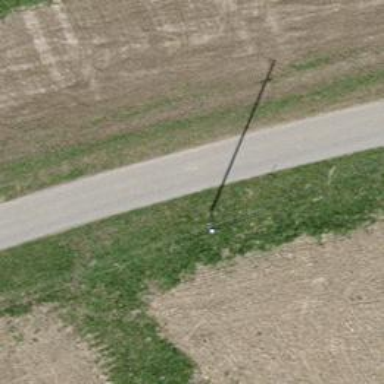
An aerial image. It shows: Cable for power transmission.